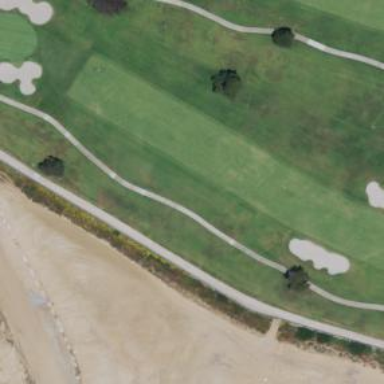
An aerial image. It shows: Path designated for golf carts.